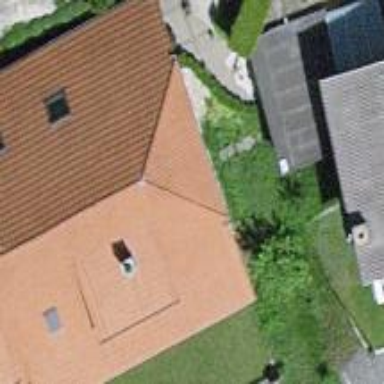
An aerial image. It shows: Semidetached house.